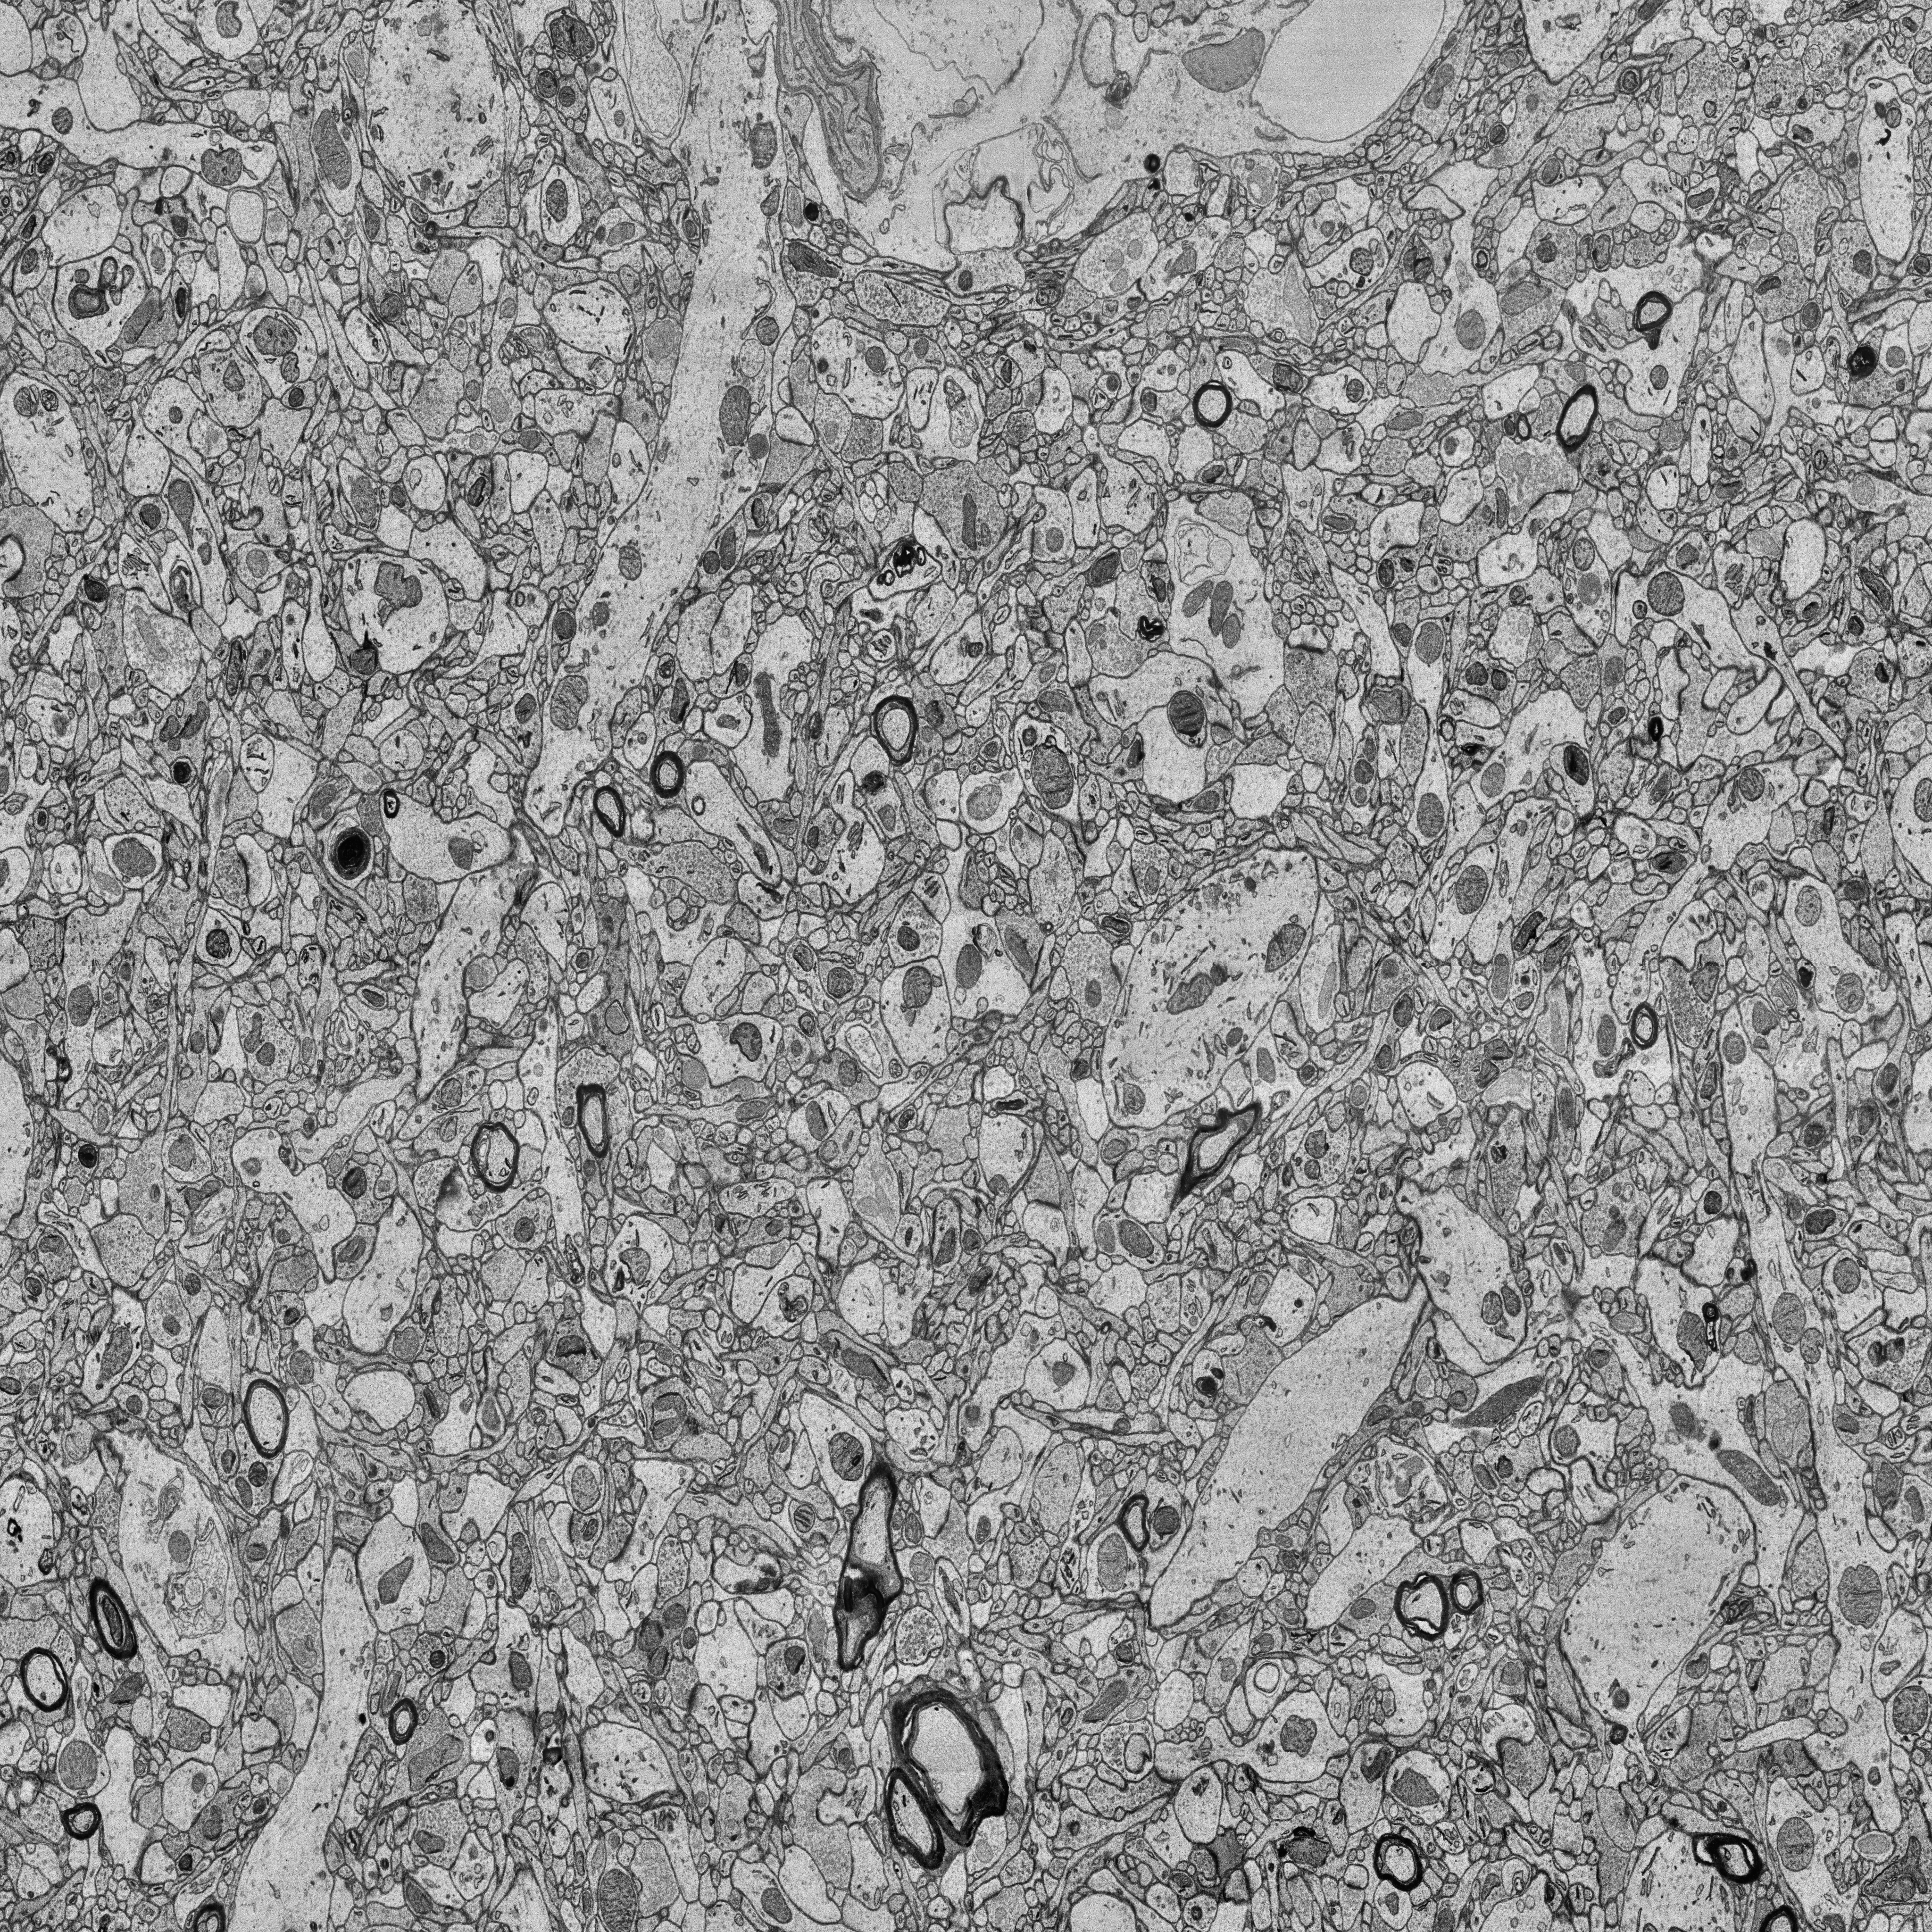
Electron microscopy slice of human cortex tissue
Slice depth (z): 106
Mitochondria instances in slice: 523